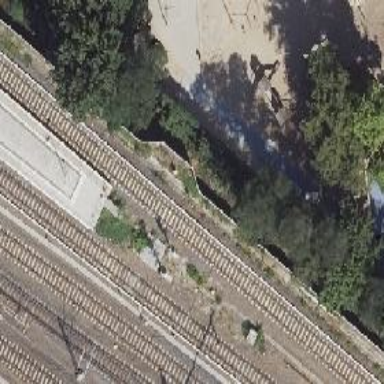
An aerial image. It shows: Railway signal.